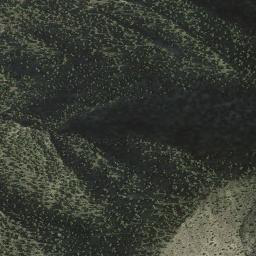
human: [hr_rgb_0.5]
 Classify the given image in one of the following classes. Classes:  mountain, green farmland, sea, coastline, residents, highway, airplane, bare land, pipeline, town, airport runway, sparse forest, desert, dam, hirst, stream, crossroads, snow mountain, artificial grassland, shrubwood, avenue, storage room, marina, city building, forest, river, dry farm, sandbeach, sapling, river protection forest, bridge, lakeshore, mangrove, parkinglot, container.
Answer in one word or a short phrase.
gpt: mountain